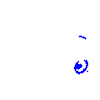
Particle: electron